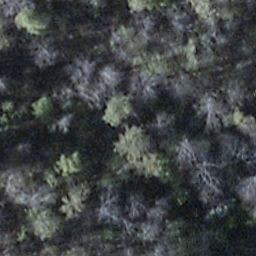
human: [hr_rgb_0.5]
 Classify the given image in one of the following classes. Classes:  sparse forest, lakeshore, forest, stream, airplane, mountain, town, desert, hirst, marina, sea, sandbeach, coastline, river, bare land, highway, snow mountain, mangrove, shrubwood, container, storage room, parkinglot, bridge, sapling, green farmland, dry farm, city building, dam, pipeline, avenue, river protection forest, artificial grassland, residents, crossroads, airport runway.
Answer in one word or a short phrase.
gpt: shrubwood